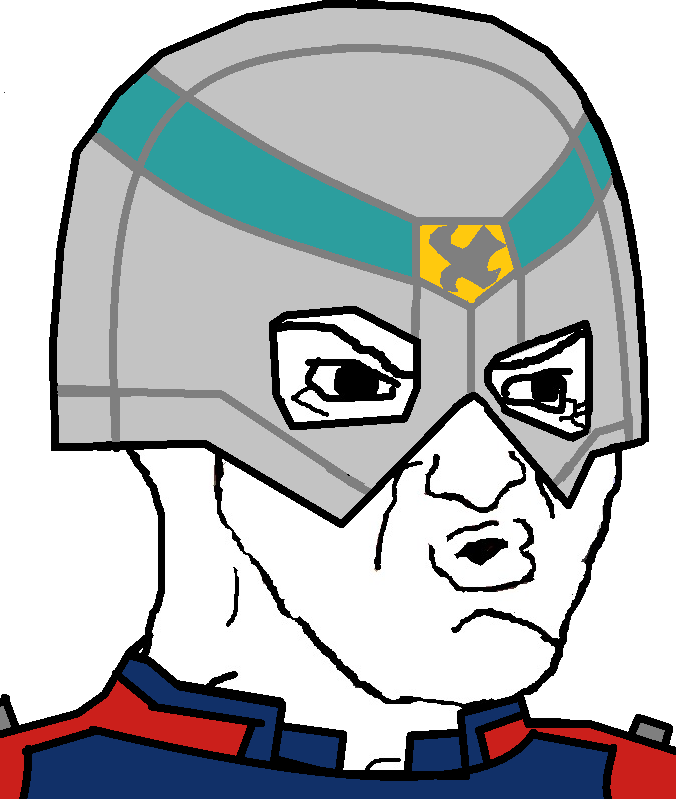
Label: 5_Hooker